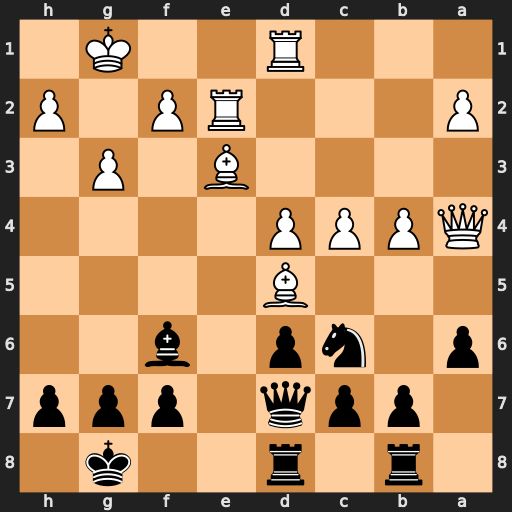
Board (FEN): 1r1r2k1/1ppq1ppp/p1np1b2/3B4/QPPP4/4B1P1/P3RP1P/3R2K1
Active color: b
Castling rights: -
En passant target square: -
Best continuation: Nxd4 Qxd7 Nxe2+